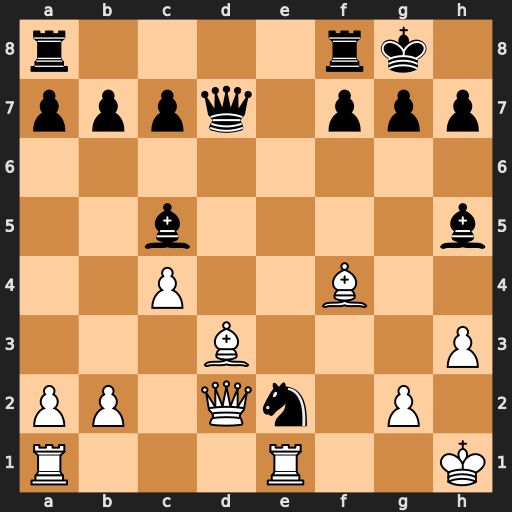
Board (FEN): r4rk1/pppq1ppp/8/2b4b/2P2B2/3B3P/PP1Qn1P1/R3R2K
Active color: w
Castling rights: -
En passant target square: -
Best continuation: Bxh7+ Kxh7 Qxd7